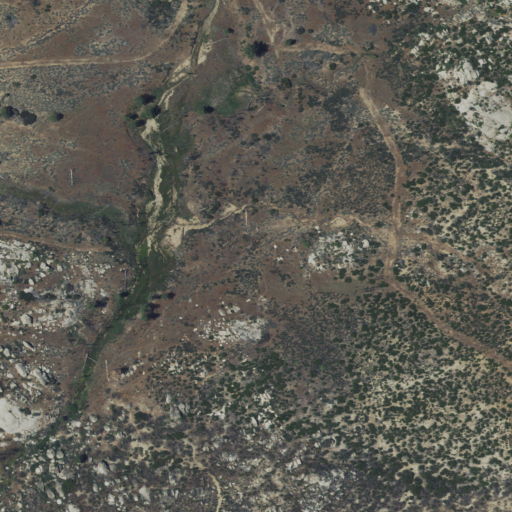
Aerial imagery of plain(s) in California named K Flat containing shrub, grassland, and woody wetlands